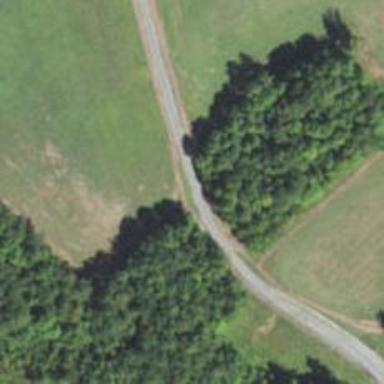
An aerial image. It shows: Well-maintained track road with grade 1 tracktype.